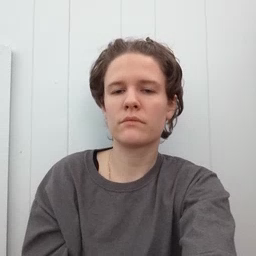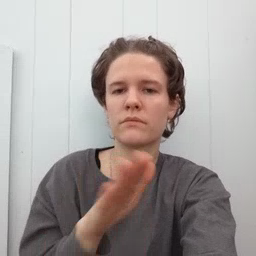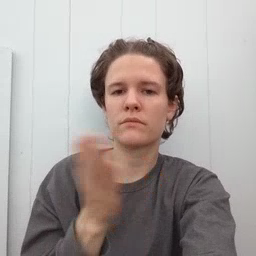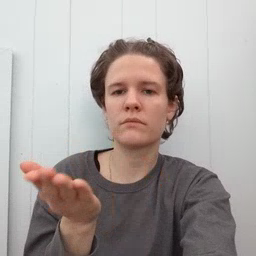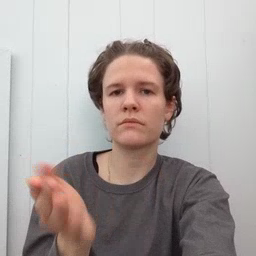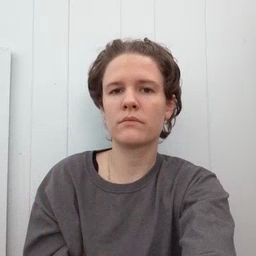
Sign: book